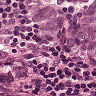
Metastatic tissue present: yes